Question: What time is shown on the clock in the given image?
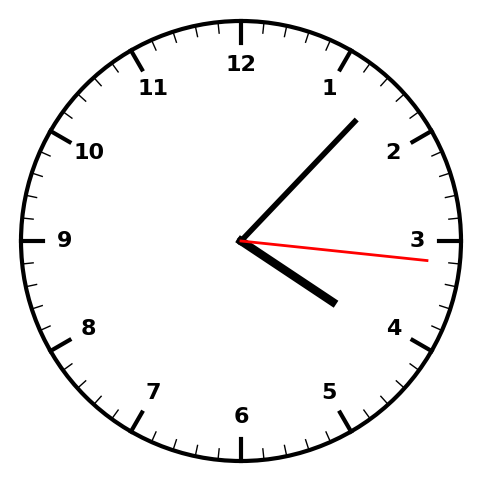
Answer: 04:07:16